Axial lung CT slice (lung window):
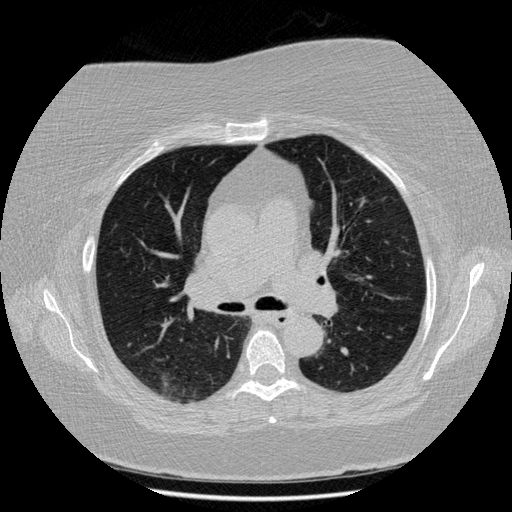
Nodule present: no